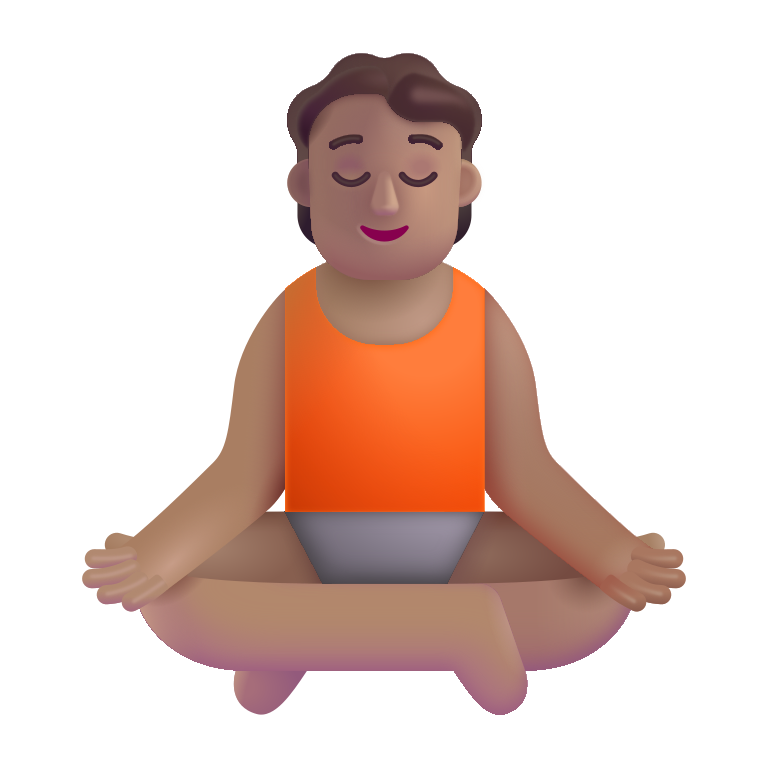
person in lotus position color